Question: I'm working with Rails and PostgreSQL and have a basic one-to-many relationship going on, one 'Auction' has many 'Bid's. However when I try and delete an auction (that has bids present) I get the following error:
> ERROR: update or delete on table "auctions" violates foreign key
constraint "fk_rails_43e9021cbf" on table "bids". DETAIL: Key(id)=(1)
is still referenced from table "bids".
Deleting auctions with no bids gives no error.
The part that confuses me is that inside my 'Auction' model, I have:
'''
has_many :bids, dependent: :destroy
'''

Since I have a dependent destroy clause, why am I still getting this error?
I've tried dropping the whole DB, then recreating/re-migrating everything - still get the same error.
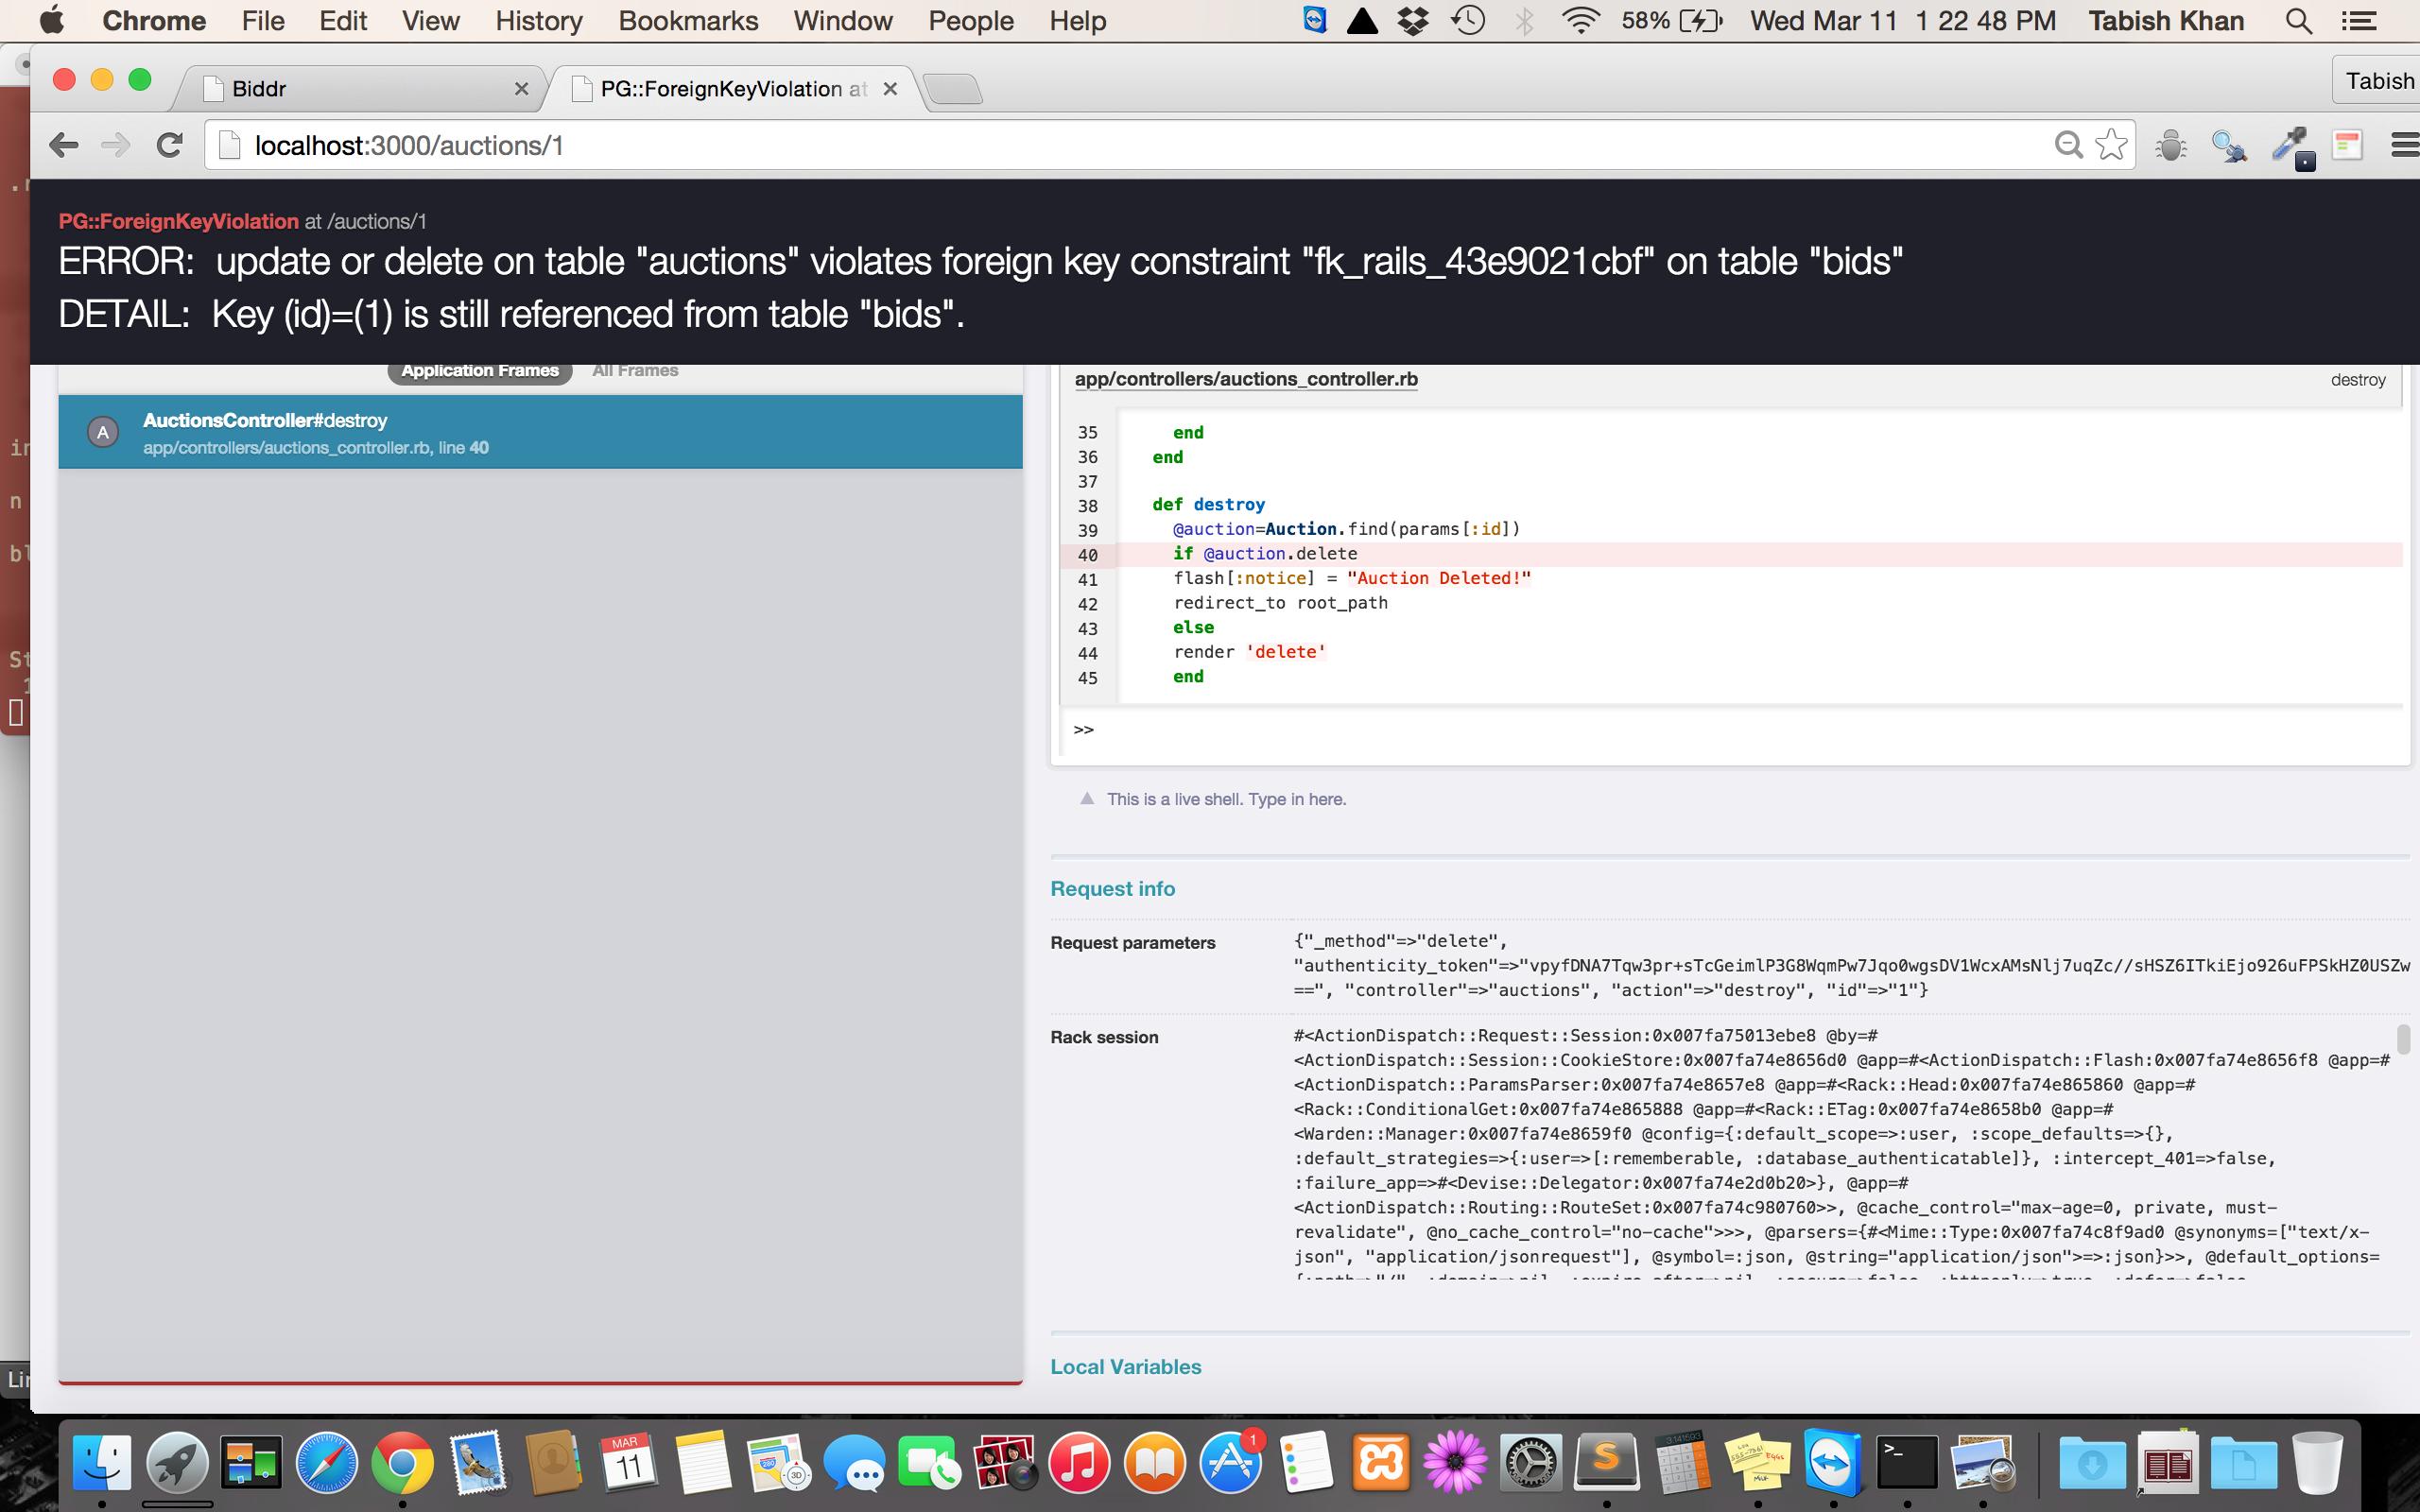
Answer: My issue was that i am using '@auction.delete' (visible in the screenshot I posted) when trying to remove a record.
Delete will ignore any callbacks I have in place. So even though I have a dependent destroy clause, it is not being called - hence Rails is throwing an error. If/When I changed the code to read '@auction.destroy', the call-back got invoked and it solved the problem.
Reference:
<URL>